Question: Ok so I have a booking system that I am working on and I have events created in a table which gets populated by PHP if the admin adds new events. I would like to run a script if the user tries to book an event and then submit the form to php. I would like to do this because I want to know if the user has a voucher and wants to pay either by card or via paypal.
Here is the table screenshot, sorry only a link I need 10 rep points.

The PHP code that creates the tables:
'''
<?php
$con = mysql_connect("localhost","root","");
if(!$con)
{
die('Could not connect: ' . mysql_error());
}
mysql_select_db("flexiflash", $con);
echo "<thead>";
echo "<tr>";
echo "<th>ID</th>";
echo "<th>Venue</th>";
echo "<th>Event</th>";
echo "<th>Date</th>";
echo "<th>Time</th>";
echo "<th></th>";
echo "</tr>";
echo "</thead>";
$result = mysql_query("SELECT * FROM events");
while($row = mysql_fetch_array($result))
{
echo "<tbody>";
echo "<form class='table-form' action='book_event.php' method='post' onsubmit='return check()'>";
echo "<tr>";
echo "<td>" . $row['Event_ID'] . "</td>";
echo "<td>" . $row['Event_Venue'] . "</td>";
echo "<td>" . $row['Event_Name'] . "</td>";
echo "<td>" . $row['Event_Date'] . "</td>";
echo "<td>" . $row['Event_Time'] . "</td>";
echo "<td><input type='submit' class='sub_btn' name='submit' value='Book now'></td>";
echo "</tr>";
echo "</form>";
echo "</tbody>";
}
mysql_close($con);
?>
'''
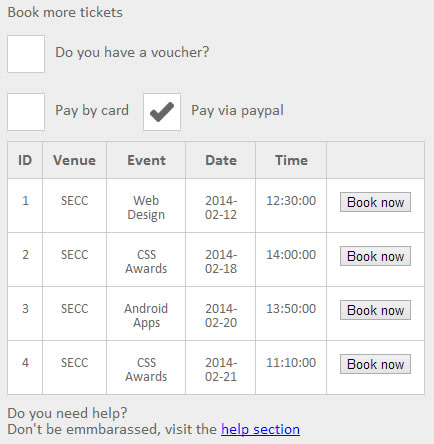
Answer: PHP is backend. JavaScript is frontend. What do you want to do in the frontend? Perform the check() function? If so, just put this
'''
<?php
echo '<script>
function check() {
//do something
return true;
}
</script>';
?>
'''
before the table. This should do it. But it's kinda ugly :)